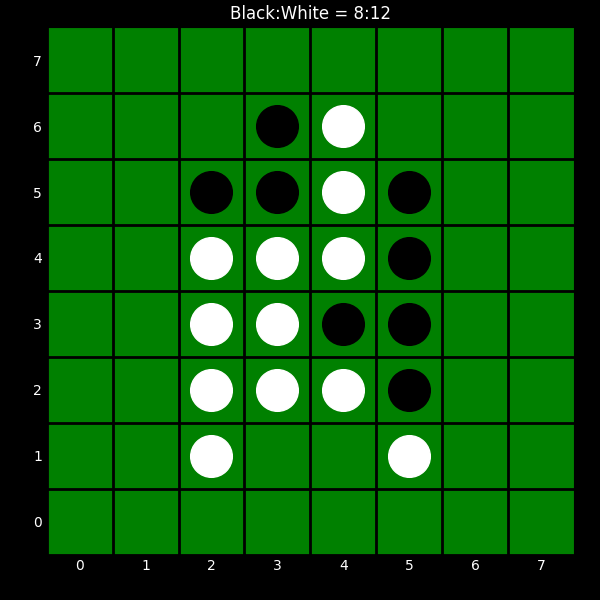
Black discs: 8
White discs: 12